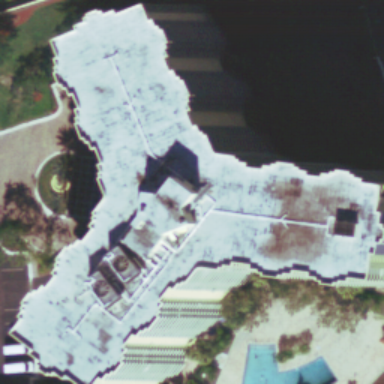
There is a triangular building with sky blue roofs .